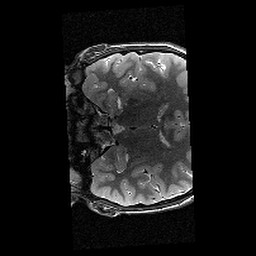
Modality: T2w
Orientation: coronal
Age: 11
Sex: male
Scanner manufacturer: siemens
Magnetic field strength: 3 T
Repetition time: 9.23 s
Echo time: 0.067 s